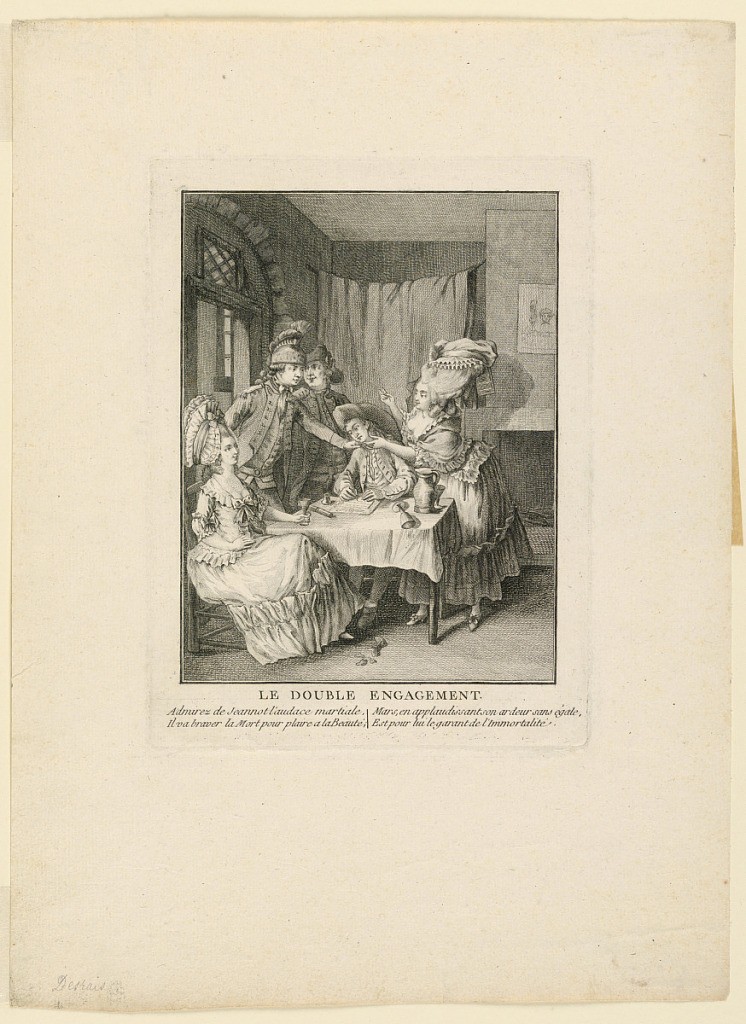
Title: Le Double Engagement
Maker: Claude-Louis Desrais, French, 1746–1816
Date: ca. 1775-1780
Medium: Engraving on paper
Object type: Print
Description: A notary is seen seated at a table in an inn in the act of inscribing a marriage contract, while two couples are grouped near him, and indications of debauchery are to be seen.